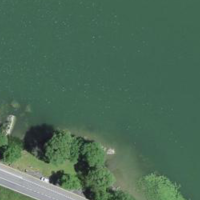
EUNIS habitat code: 14
Species observed at this site:
Juglans regia